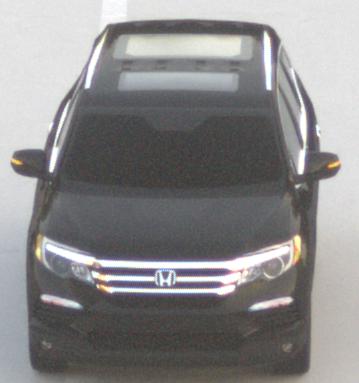
Make: Honda
Model: Pilot
Detailed model: 3
Model produced from: 2015
Model produced until: 2022
Doors: 5
Color: black
Road condition: dry road
Daytime: sunrise or sunset
Contrast: low contrast